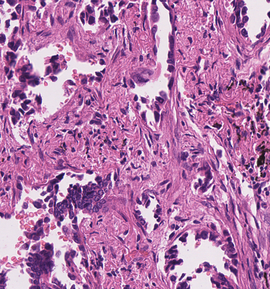
Tumor epithelial tissue: yes
Tumor-associated stroma tissue: yes
Normal tissue: no